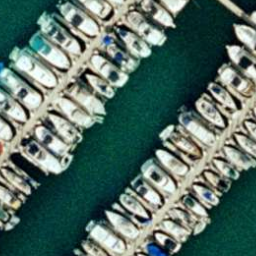
Label: harbor